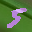
Label: 5